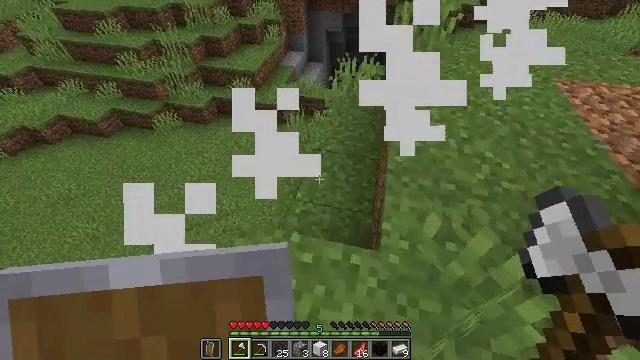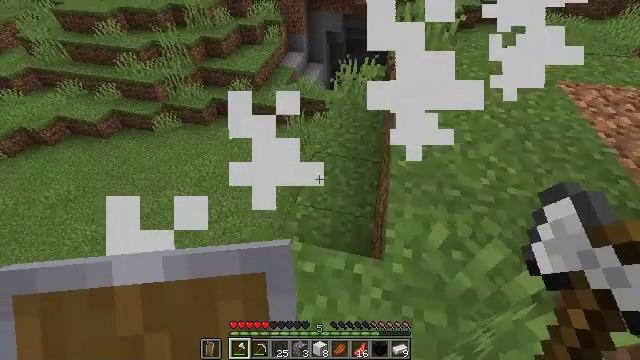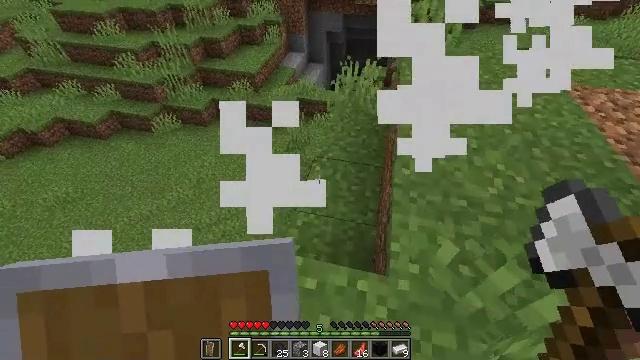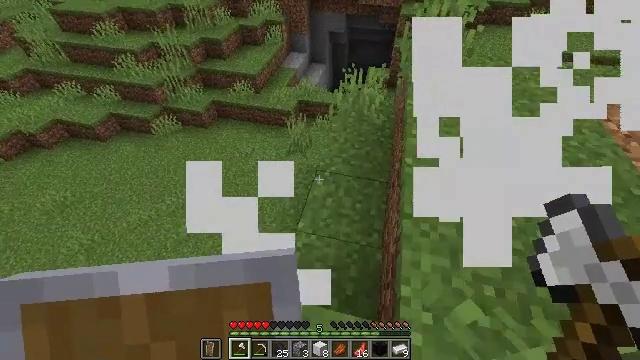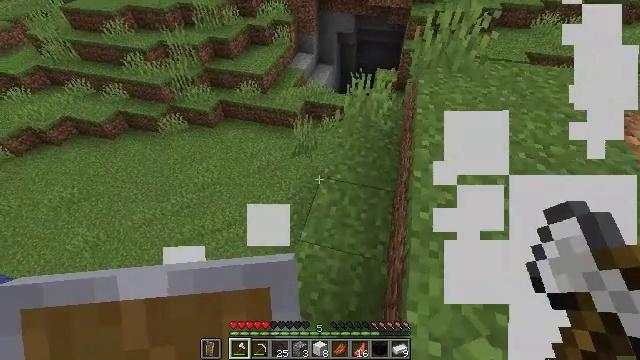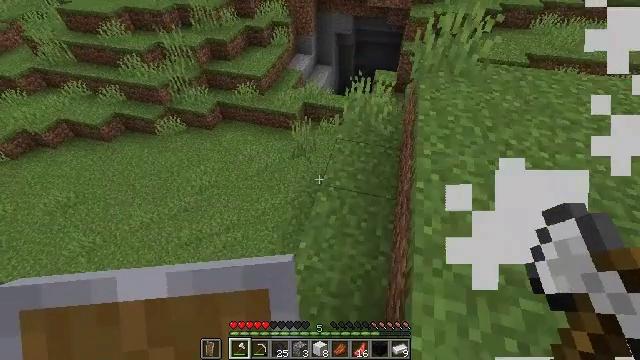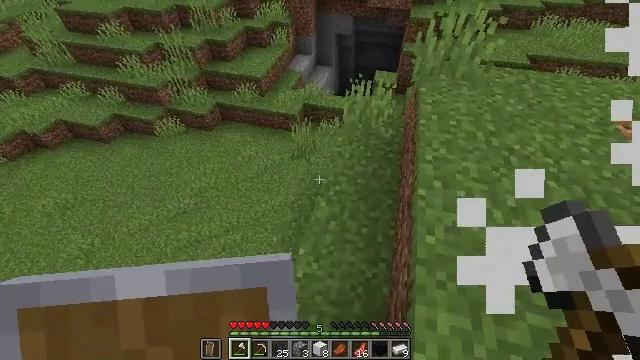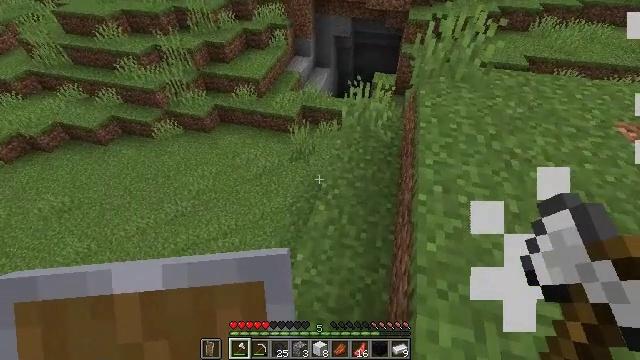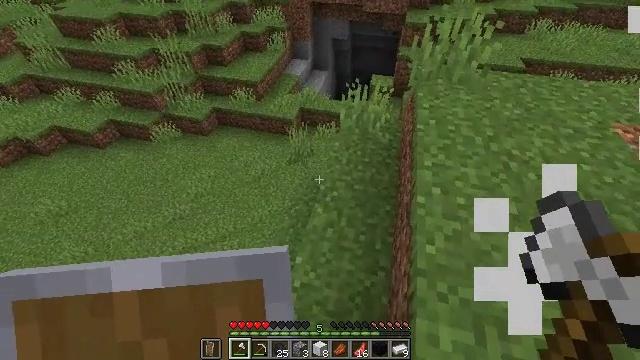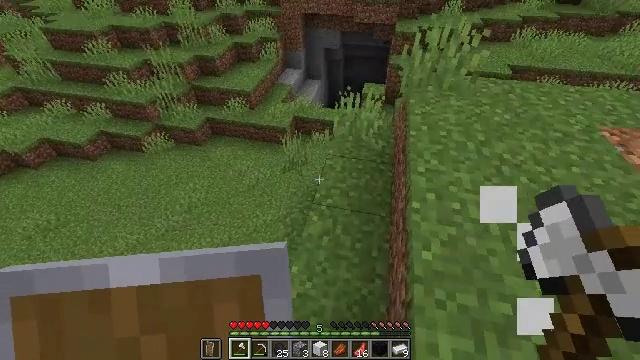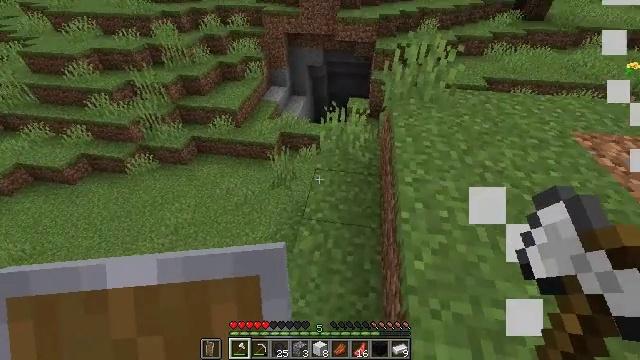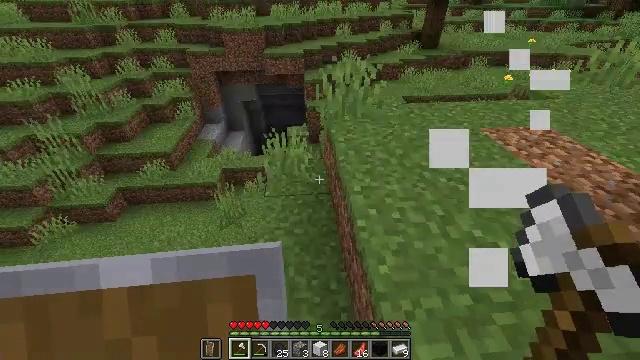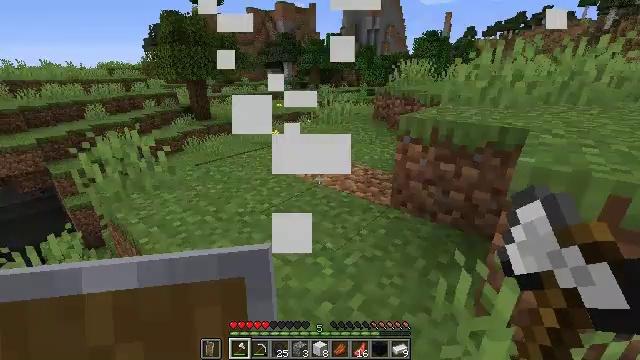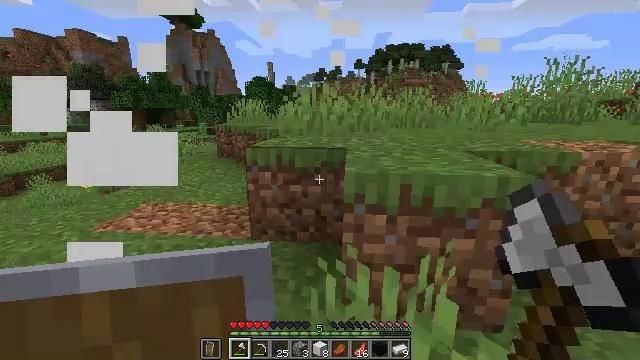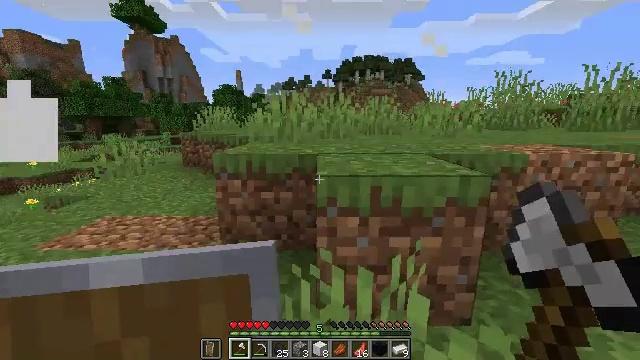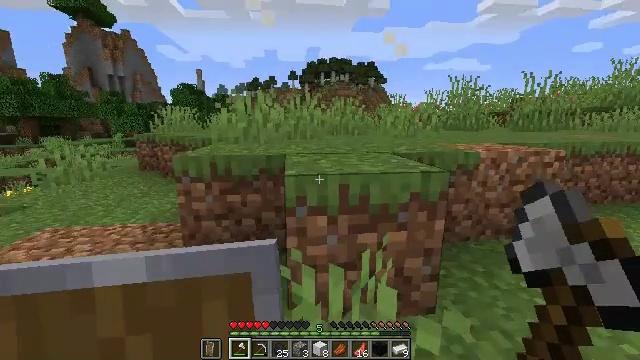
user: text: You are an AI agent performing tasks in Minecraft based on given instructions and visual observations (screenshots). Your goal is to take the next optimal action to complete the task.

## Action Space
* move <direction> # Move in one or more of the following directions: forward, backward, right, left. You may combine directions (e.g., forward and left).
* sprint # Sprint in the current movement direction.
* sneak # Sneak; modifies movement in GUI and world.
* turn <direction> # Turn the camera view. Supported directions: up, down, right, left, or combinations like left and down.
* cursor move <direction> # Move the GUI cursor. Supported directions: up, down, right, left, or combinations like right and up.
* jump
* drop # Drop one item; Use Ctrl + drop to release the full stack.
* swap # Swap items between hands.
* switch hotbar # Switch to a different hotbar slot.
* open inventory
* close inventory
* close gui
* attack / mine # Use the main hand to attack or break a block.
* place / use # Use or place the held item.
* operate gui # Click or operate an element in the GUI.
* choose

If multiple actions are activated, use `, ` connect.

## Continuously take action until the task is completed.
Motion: motion action
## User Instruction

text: Kill the sheep.
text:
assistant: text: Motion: move forward
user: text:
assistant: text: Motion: move forward
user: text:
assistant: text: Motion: move forward
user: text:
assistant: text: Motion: move forward, turn left
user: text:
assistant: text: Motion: no_op
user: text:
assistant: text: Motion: no_op
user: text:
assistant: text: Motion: no_op
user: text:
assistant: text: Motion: no_op
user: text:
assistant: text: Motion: turn right and up
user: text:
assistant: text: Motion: sneak, turn right and up
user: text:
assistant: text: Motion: sneak, turn right and up
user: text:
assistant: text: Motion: sneak, turn right and up
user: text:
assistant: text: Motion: sneak, turn right and up
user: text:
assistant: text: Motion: sneak, turn right and up
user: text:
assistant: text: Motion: sneak, turn right
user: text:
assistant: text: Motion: sneak, turn right and up
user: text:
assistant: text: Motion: sneak
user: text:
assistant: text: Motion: sneak
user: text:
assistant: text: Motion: sneak
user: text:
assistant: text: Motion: move forward, sneak, turn right
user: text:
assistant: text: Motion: move forward, turn right
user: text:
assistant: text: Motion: move forward, turn right
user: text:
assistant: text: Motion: move forward
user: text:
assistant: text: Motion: move forward, sprint, jump
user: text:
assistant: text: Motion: move forward, sprint, jump
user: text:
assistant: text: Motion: move forward, sprint, jump
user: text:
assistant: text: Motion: move forward, sprint, jump
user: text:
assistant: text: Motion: move forward, sprint, turn right and down, jump
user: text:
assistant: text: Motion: move forward, sprint, turn right and down, jump
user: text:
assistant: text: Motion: move forward, sprint, turn right, jump